Question: I have a membership module something like below (I simplified it)
'''
public class User
{
public int Id { get; set;}
public int UserDetailId {get; set;}
public virtual UserDetail UserDetail {get; set;}
}
public class UserDetail
{
public int Id {get; set;}
public int UserId {get; set;}
public string UserName {get; set;}
public string PassWord {get; set;}
public virtual User User {get; set;}
}
'''
Then I am using this structure by many project but with some improvement like below
'''
public class CustomUser : User
{
public string FirstName {get; set;}
public string LastName {get; set;}
public string EMail {get; set;}
}
'''
The relationship between CustomUser and UserDetail should be one to one and the Discrimininator field should be discarded. I am using fluent api. But I could not do it succeffully.

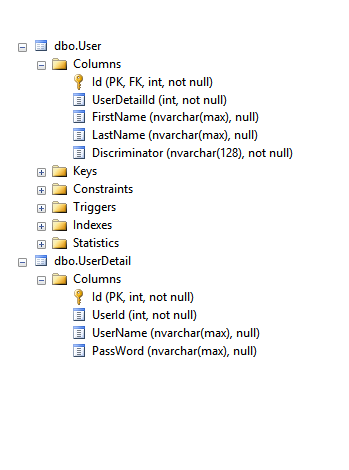
Answer: Just specify table mappings for each type:
'''
modelBuilder.Entity<User>().ToTable("Users");
modelBuilder.Entity<CustomUser>().ToTable("CustomUsers");
'''
---
Discriminator column is required, if you want to store hierarchy in single table. But you can specify your own name and values for this column. Here is an example:
'''
modelBuilder.Entity<User>()
.Map<User>(m => m.Requires("UserType").HasValue(0))
.Map<CustomUser>(m => m.Requires("UserType").HasValue(1));
modelBuilder.Entity<User>()
.HasOptional(u => u.UserDetail)
.WithRequired(ud => ud.User)
.Map(m => m.MapKey("UserId"))
.WillCascadeOnDelete(true);
'''
For these classes
'''
public class User
{
public int Id { get; set; }
public virtual UserDetail UserDetail { get; set; }
}
public class CustomUser : User
{
public string FirstName { get; set; }
public string LastName { get; set; }
public string EMail { get; set; }
}
public class UserDetail
{
public int Id { get; set; }
public string UserName { get; set; }
public string PassWord { get; set; }
public virtual User User { get; set; }
}
'''
EF will generate following tables with one to one relation (with 'UserId' as FK):